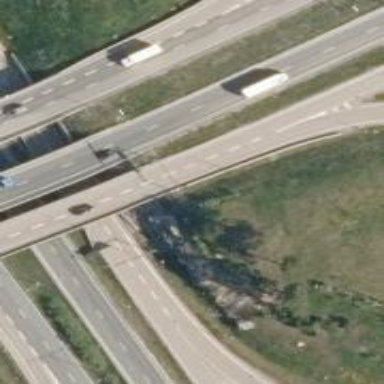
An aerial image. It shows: Bridge with asphalt surface. It is part of the trunk link highway.